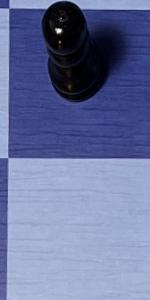
Label: Empty